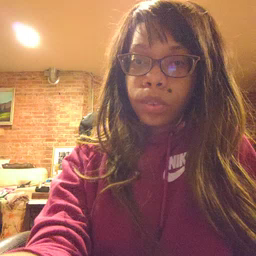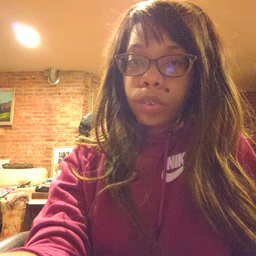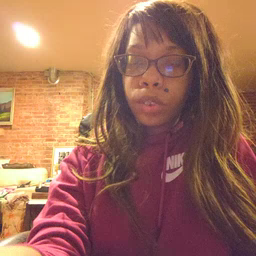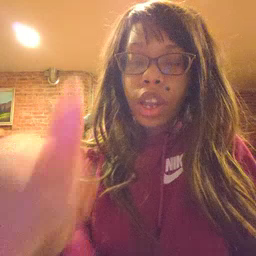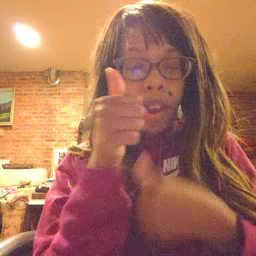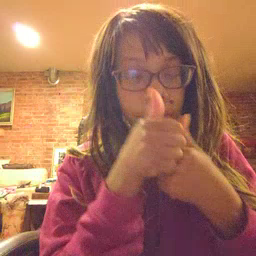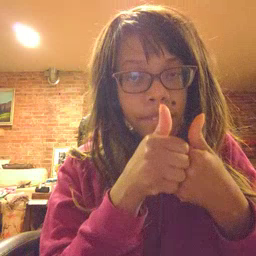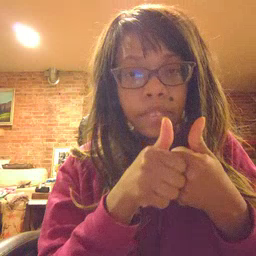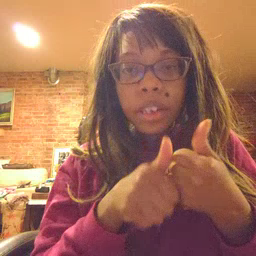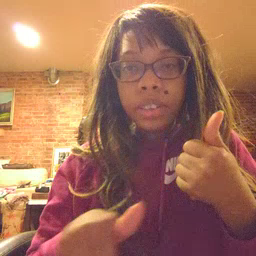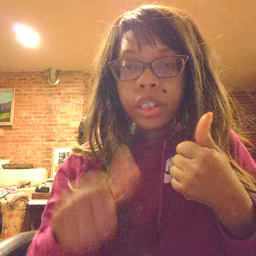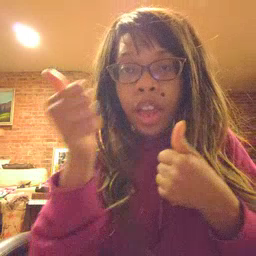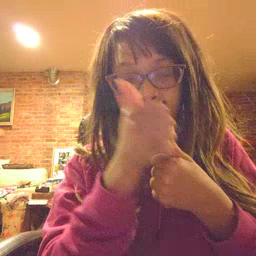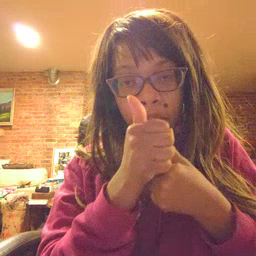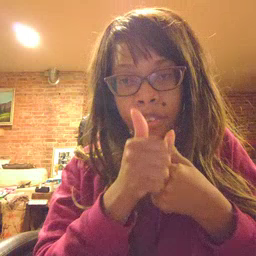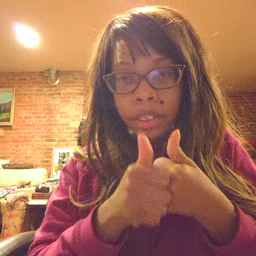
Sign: every